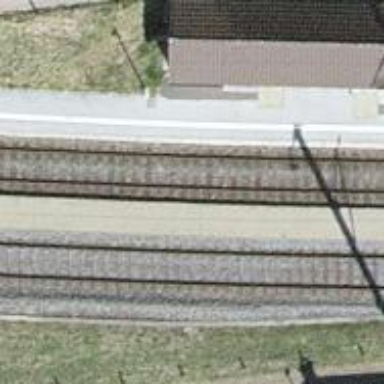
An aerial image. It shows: Stop position for public transport on the railway.